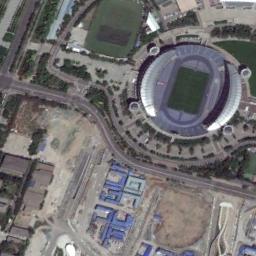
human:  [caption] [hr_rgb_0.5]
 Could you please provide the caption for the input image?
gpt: The stadium is on the bare land next to some buildings and trees .

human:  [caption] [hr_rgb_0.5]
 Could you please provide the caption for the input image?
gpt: Oval stadium surrounded by lawns and bare land .

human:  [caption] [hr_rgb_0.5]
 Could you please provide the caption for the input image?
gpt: There are many buildings of different shapes and sizes next to the stadium .

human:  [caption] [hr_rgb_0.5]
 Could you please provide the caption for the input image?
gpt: There are several houses on one side of this stadium .

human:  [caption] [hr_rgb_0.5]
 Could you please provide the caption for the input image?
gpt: There are some buildings and green trees near the stadium .